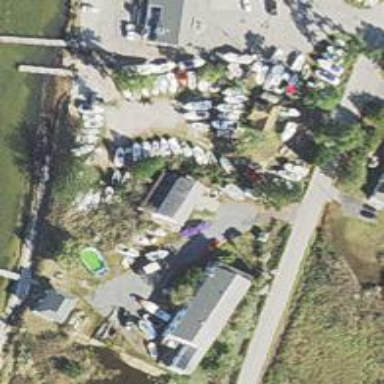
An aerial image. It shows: Boatyard located near waterway.